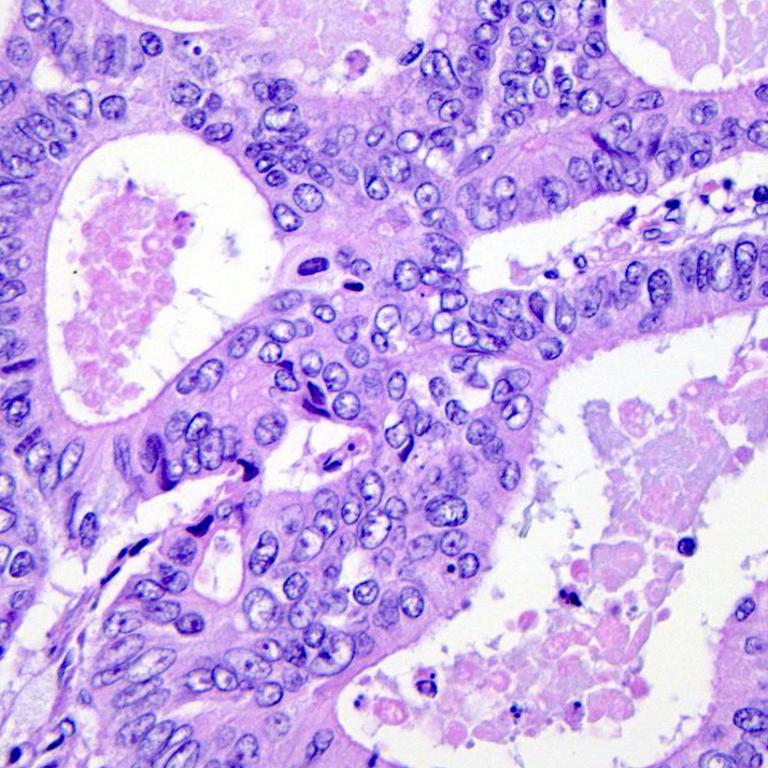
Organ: colon
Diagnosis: adenocarcinomas